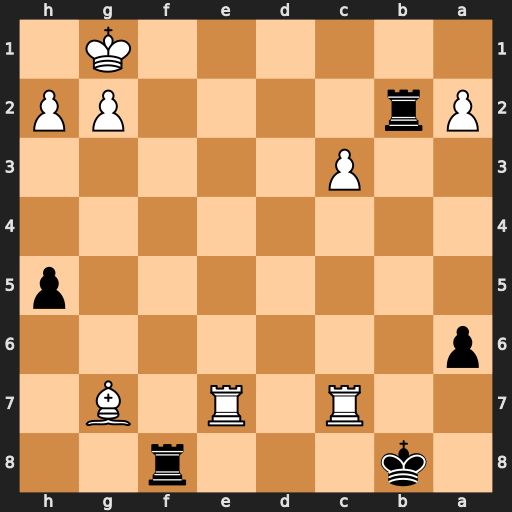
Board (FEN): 1k3r2/2R1R1B1/p7/7p/8/2P5/Pr4PP/6K1
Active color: b
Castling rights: -
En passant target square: -
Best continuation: Rb1+ Re1 Rxe1#